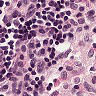
Metastatic tissue present: no